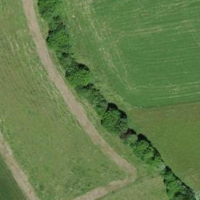
EUNIS habitat code: 52
Species observed at this site:
Lathyrus pratensis